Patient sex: F
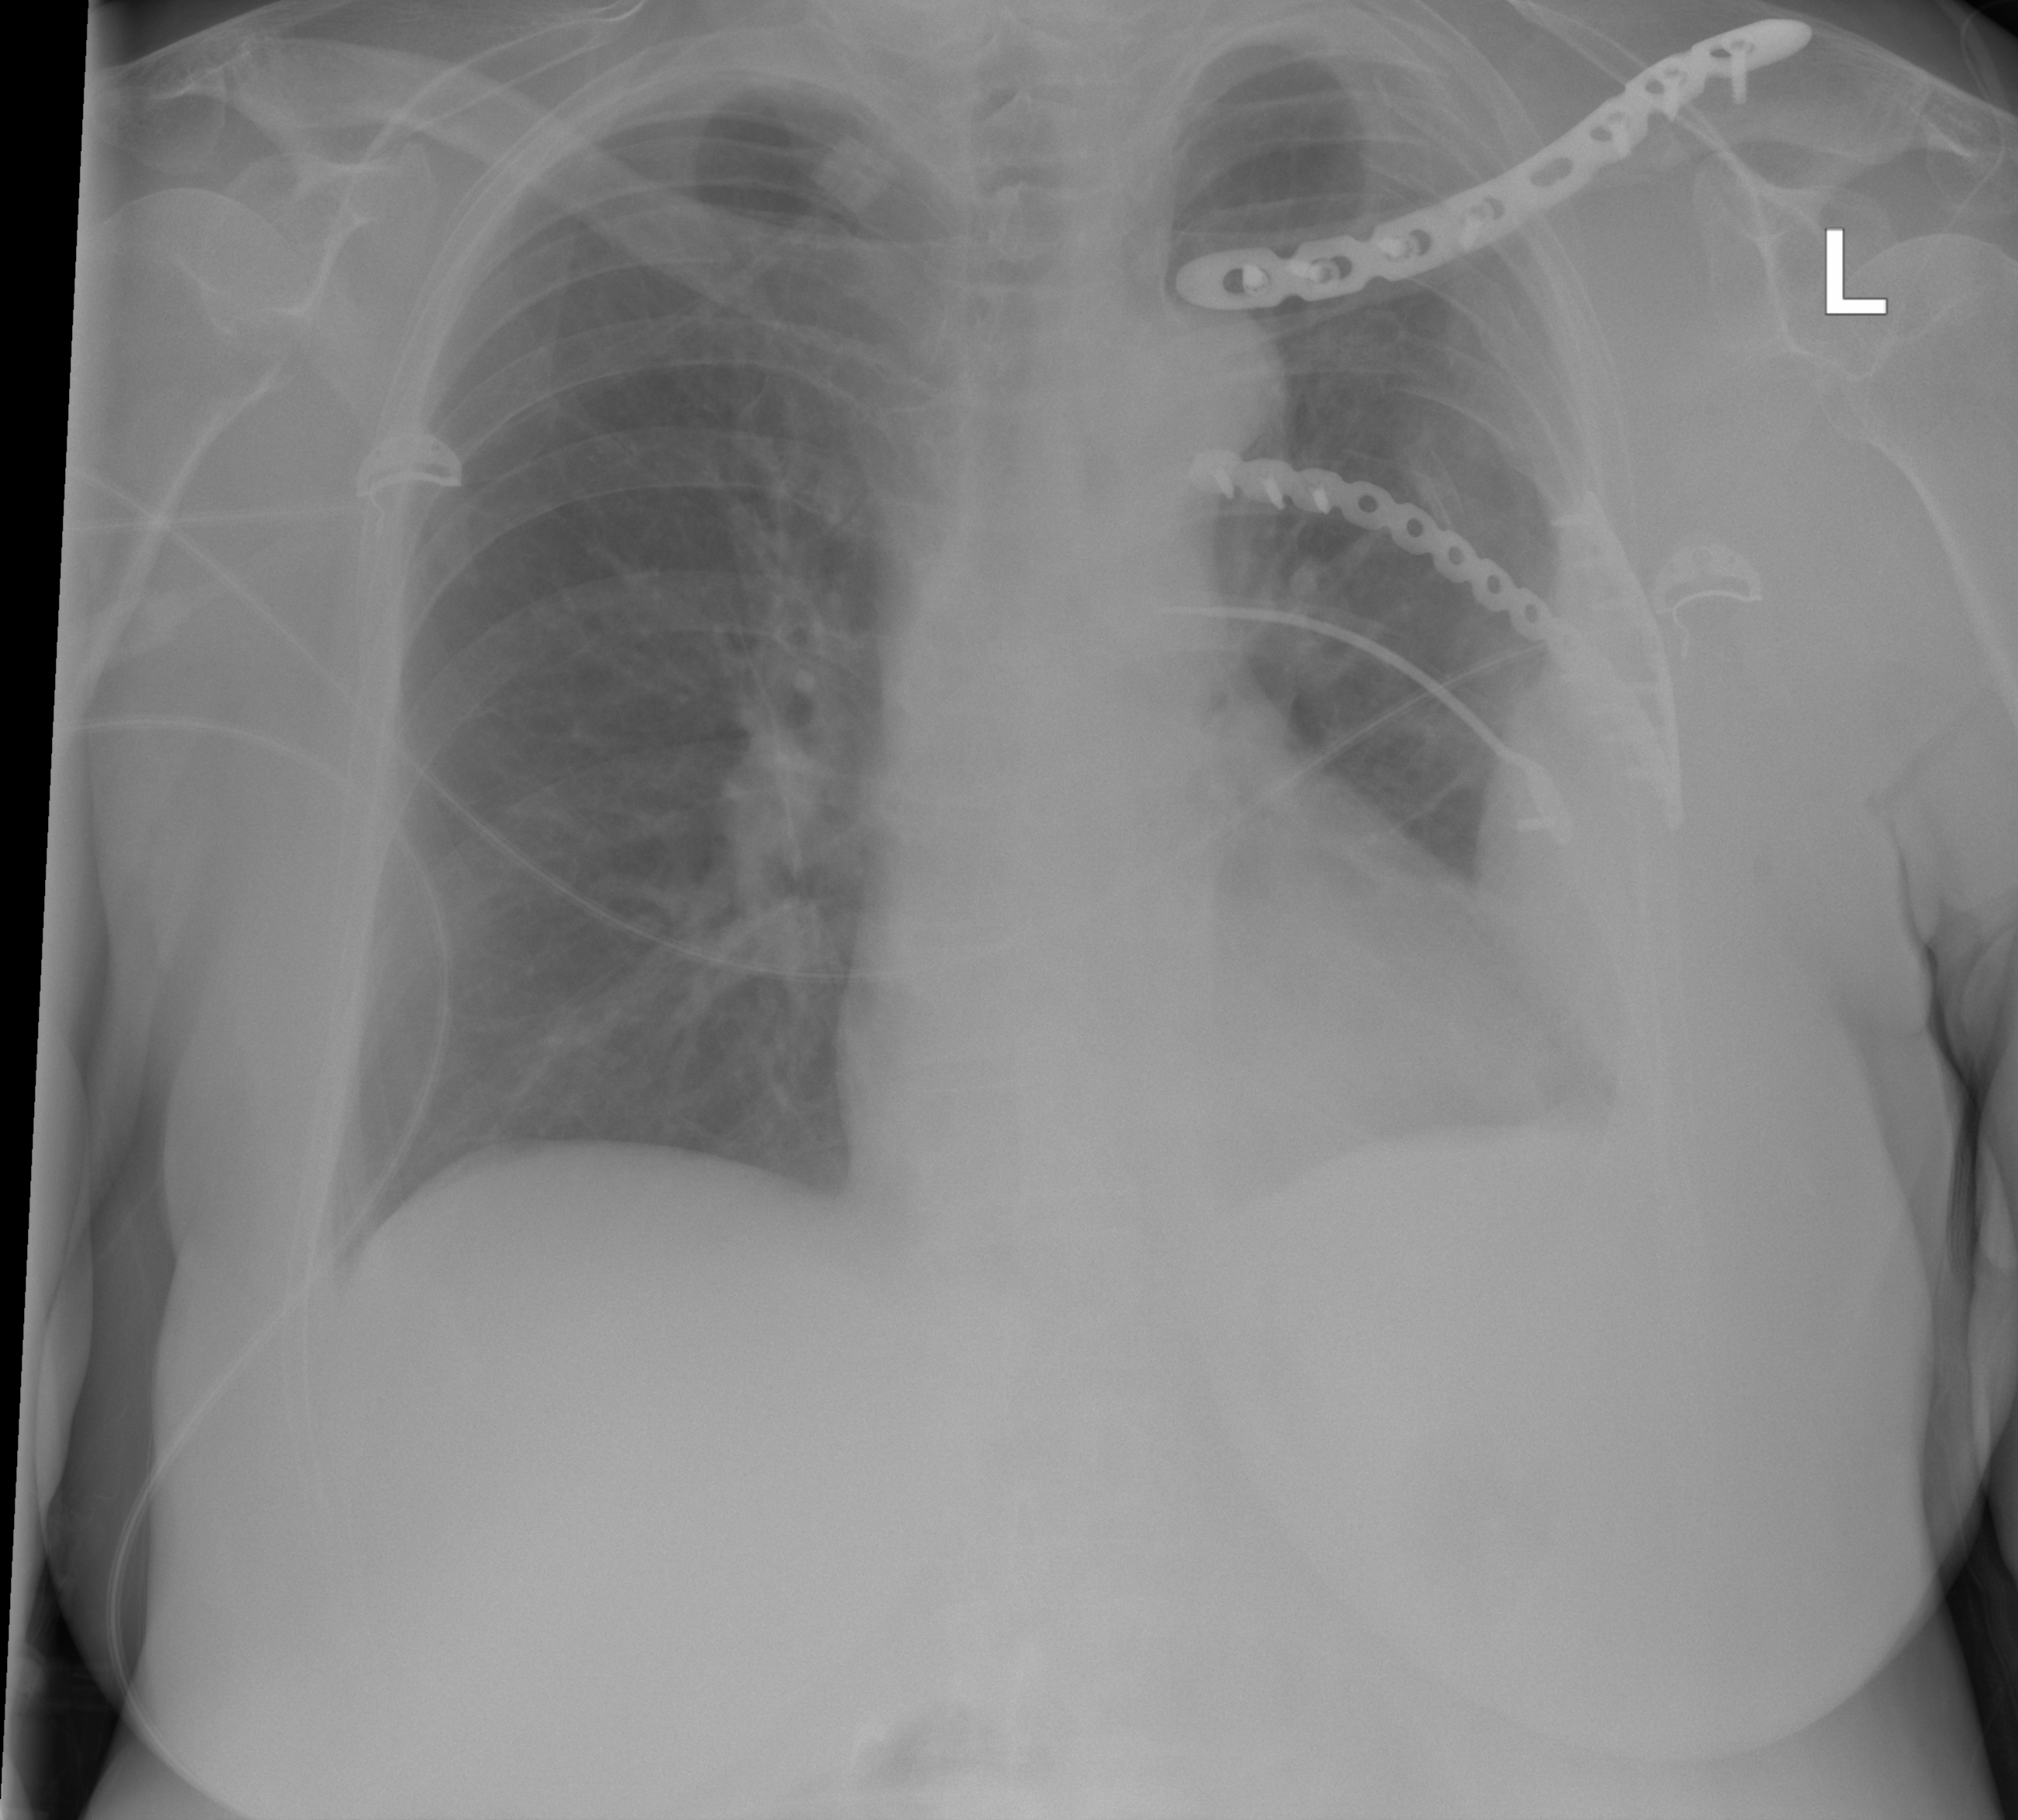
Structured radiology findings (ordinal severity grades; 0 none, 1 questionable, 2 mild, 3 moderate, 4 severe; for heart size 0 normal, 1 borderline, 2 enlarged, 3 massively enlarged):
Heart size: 1
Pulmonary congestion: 2
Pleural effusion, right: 0
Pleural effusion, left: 2
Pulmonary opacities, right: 0
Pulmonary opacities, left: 0
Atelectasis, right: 2
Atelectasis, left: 3